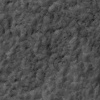
Atmospheric dust classification: not_dusty